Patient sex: F
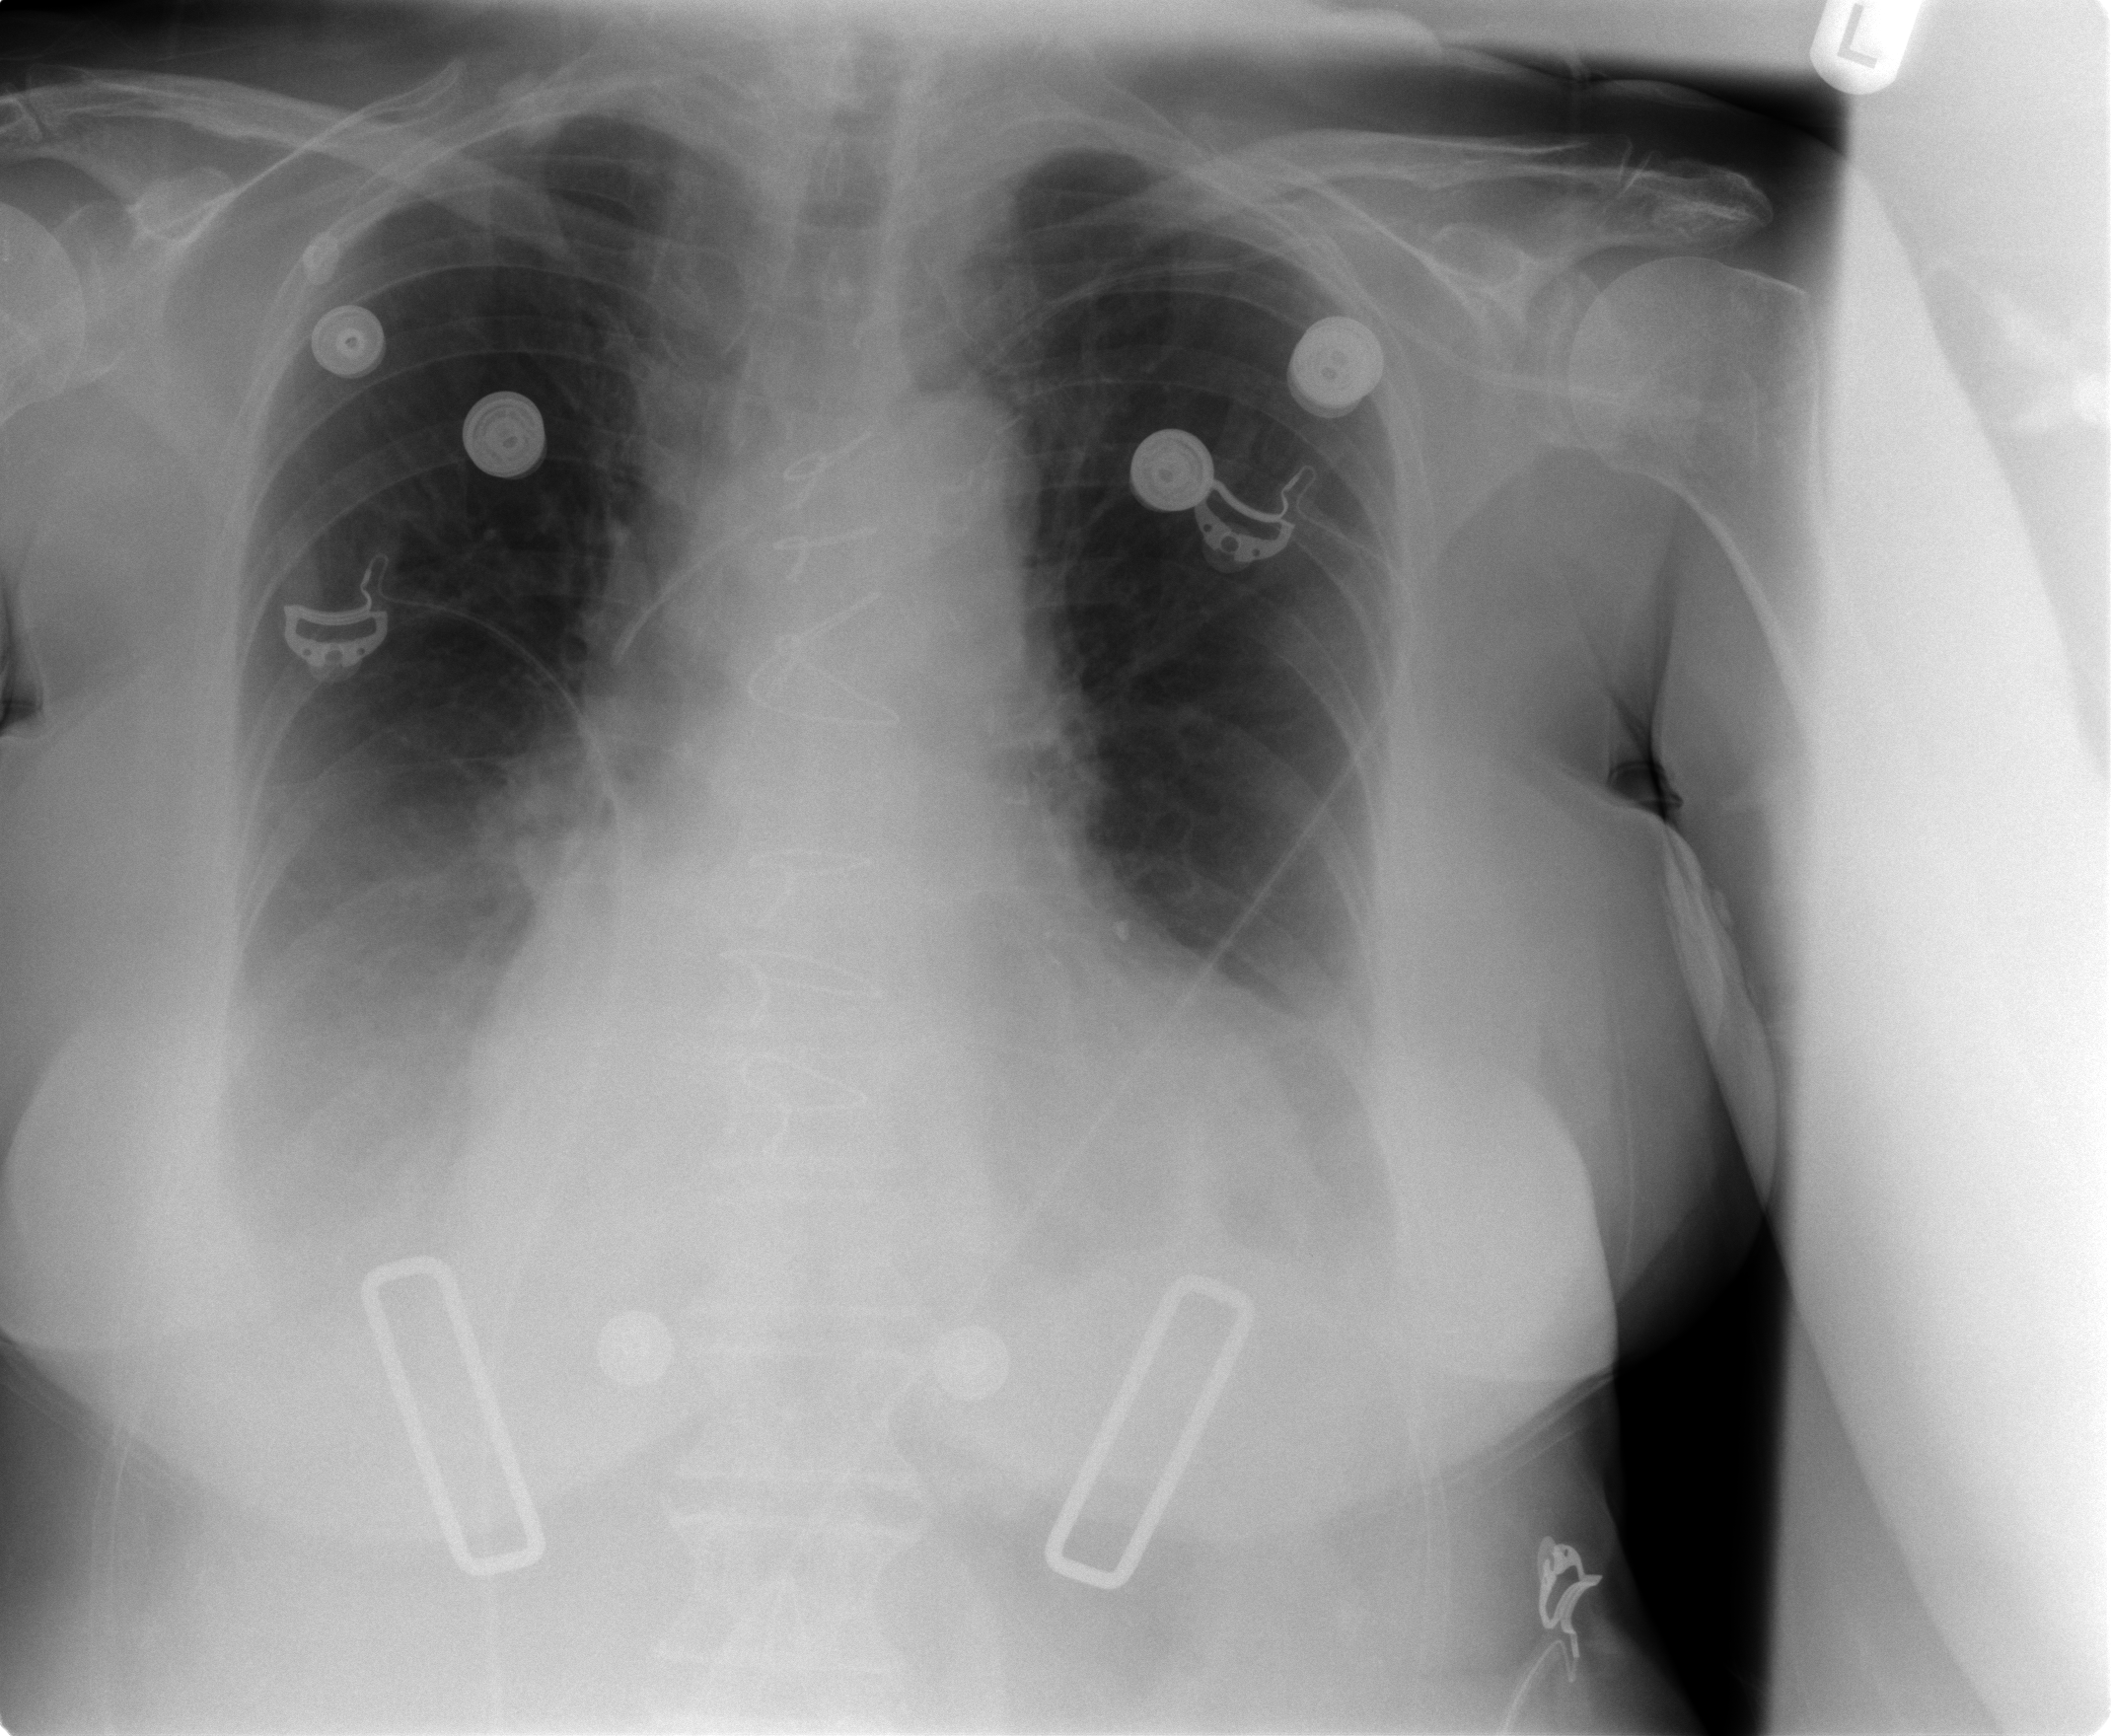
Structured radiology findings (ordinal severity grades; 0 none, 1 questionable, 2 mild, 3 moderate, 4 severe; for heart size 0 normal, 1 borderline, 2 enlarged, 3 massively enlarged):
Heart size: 2
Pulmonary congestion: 0
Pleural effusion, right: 2
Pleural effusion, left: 2
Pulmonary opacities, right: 0
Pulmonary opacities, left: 0
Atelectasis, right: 2
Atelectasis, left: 2